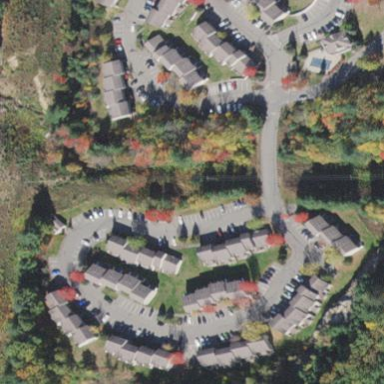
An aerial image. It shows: Condominium within residential area.